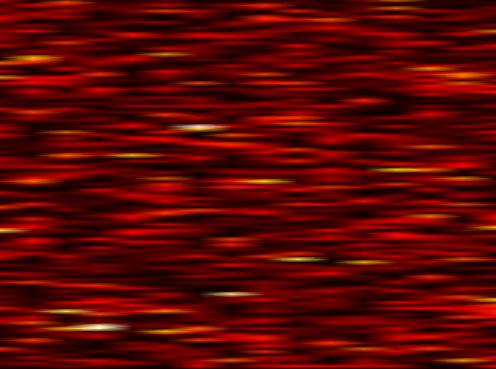
Label: FBMC